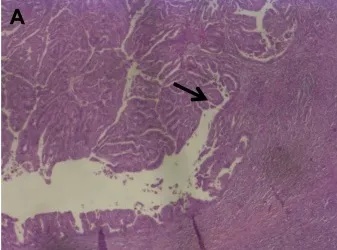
Histopathology (hematoxylin-eosin staining). . (A) Histopathology of the pancreatic head following Whipple s procedure reveals an intraductal tubulopapillary neoplasm (ITPN) with typical papillary growth and beginning invasion (arrow). In contrast to IPMN no overt mucin production was observed. (Original magnification, x 25).
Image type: pathology (h&e)